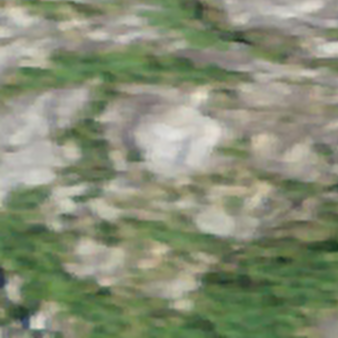
Label: other